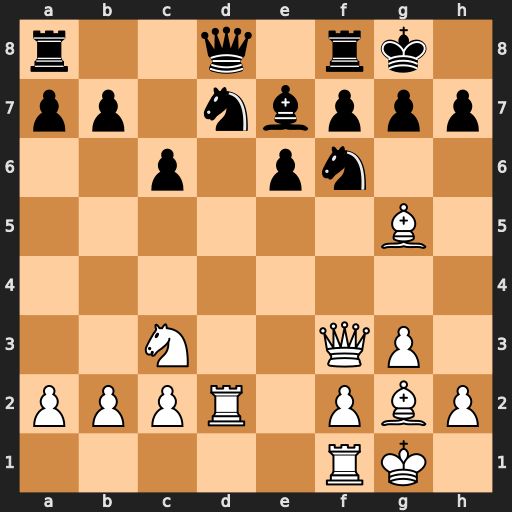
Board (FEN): r2q1rk1/pp1nbppp/2p1pn2/6B1/8/2N2QP1/PPPR1PBP/5RK1
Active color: w
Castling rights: -
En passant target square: -
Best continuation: Bxf6 Bxf6 Qd1 Qa5 Rxd7